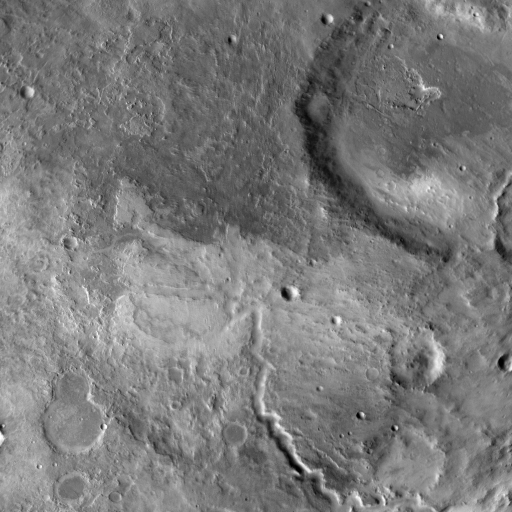
Crater classes present: Background, Other, Buried